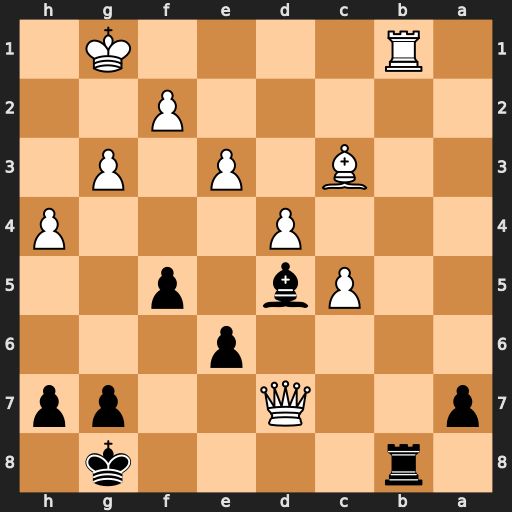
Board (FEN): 1r4k1/p2Q2pp/4p3/2Pb1p2/3P3P/2B1P1P1/5P2/1R4K1
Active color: b
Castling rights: -
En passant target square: -
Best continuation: Rxb1+ Be1 Rxe1+ Kh2 Rh1#